Brain MRI study timepoint: preop
T1CE (contrast-enhanced T1) slice:
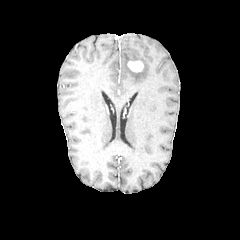
T2-FLAIR slice:
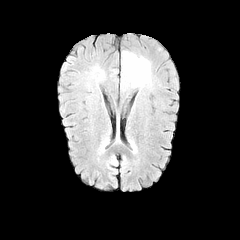